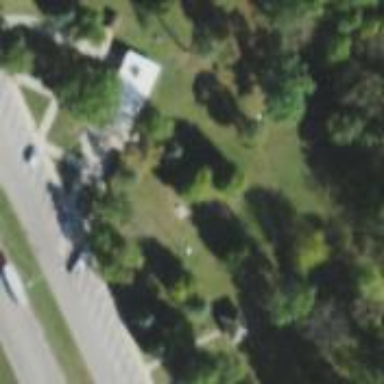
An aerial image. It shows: Rest area along the road.